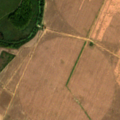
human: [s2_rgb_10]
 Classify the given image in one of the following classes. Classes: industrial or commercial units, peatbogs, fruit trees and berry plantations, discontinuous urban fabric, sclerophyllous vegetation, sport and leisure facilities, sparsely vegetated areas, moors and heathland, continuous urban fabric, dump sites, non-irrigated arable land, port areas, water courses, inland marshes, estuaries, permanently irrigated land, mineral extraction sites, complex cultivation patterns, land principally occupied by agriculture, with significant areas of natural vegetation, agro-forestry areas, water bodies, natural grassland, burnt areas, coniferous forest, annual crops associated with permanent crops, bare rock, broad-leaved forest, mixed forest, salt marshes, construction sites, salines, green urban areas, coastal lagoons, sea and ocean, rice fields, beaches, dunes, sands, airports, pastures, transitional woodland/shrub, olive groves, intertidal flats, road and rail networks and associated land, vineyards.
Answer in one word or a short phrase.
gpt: non-irrigated arable land, transitional woodland/shrub